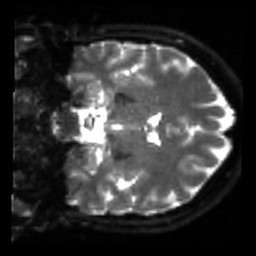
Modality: sbref
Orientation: coronal
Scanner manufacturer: siemens
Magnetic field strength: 3 T
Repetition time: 4 s
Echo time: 0.0594 s